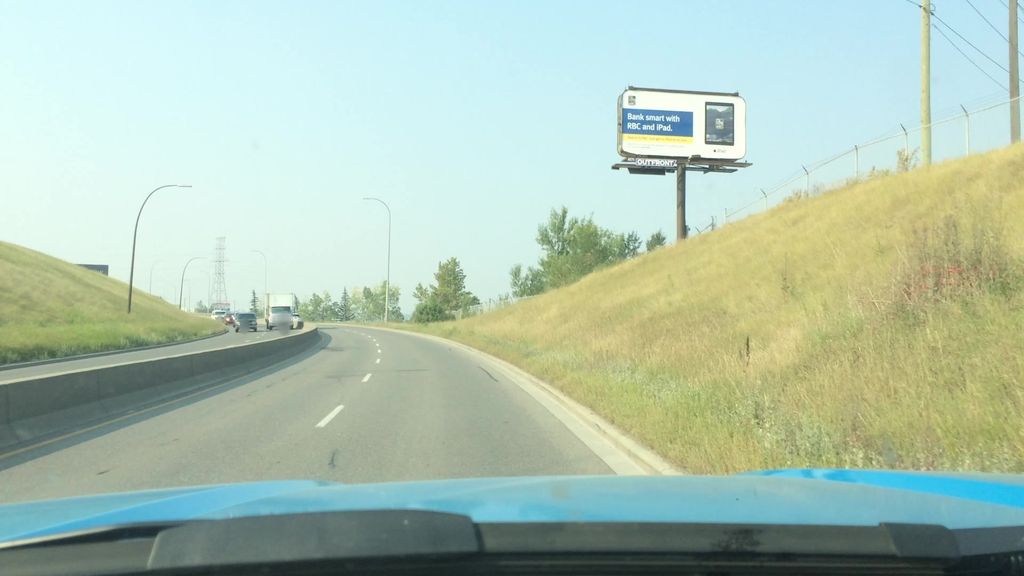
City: calgary